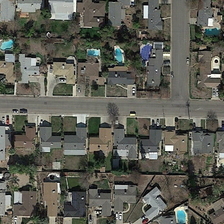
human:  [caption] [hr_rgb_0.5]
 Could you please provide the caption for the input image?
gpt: many buildings and some green trees are in a dense residential area .

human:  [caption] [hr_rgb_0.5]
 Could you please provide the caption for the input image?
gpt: many buildings and some green trees are in a dense residential area .

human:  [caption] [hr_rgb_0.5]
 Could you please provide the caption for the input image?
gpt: many buildings and some green trees are in a dense residential area .

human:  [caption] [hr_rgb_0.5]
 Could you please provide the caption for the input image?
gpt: many buildings and some green trees are in a dense residential area .

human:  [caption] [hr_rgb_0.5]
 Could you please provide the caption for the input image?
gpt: many buildings and some green trees are in a dense residential area .